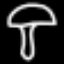
Label: mushroom